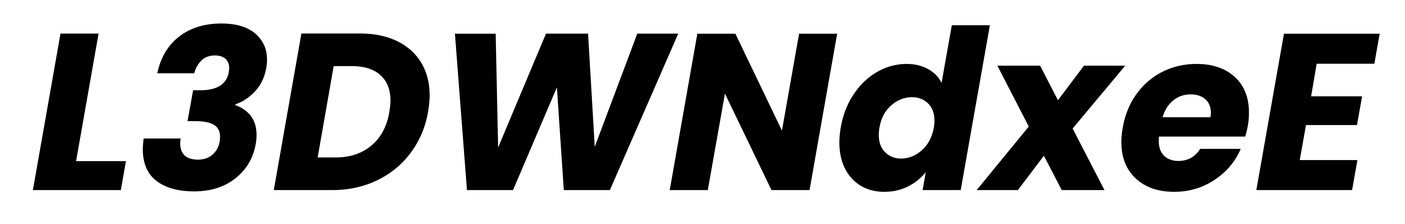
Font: Poppins-BoldItalic